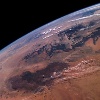
Label: land